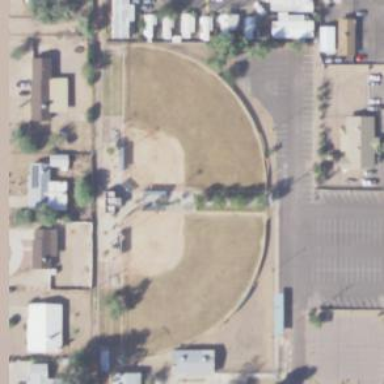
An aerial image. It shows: Baseball pitch for leisure land activities.